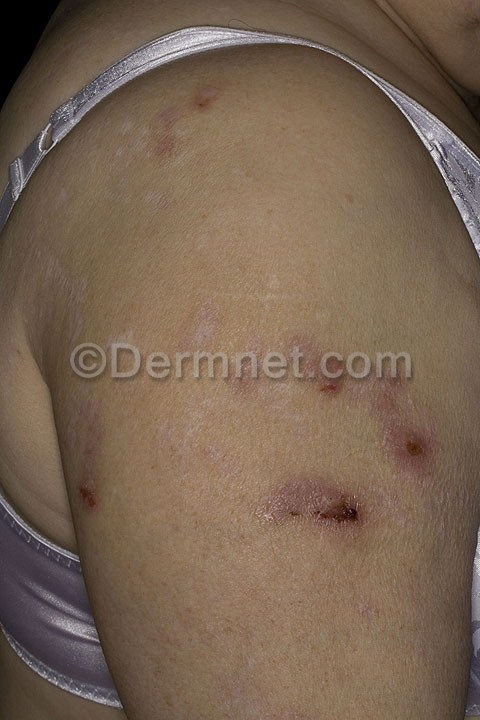
Disease: Eczema Photos